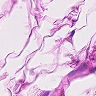
Metastatic tissue present: no